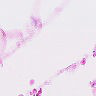
Metastatic tissue present: no